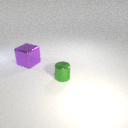
large purple metal cube to the left of small green metal cylinder